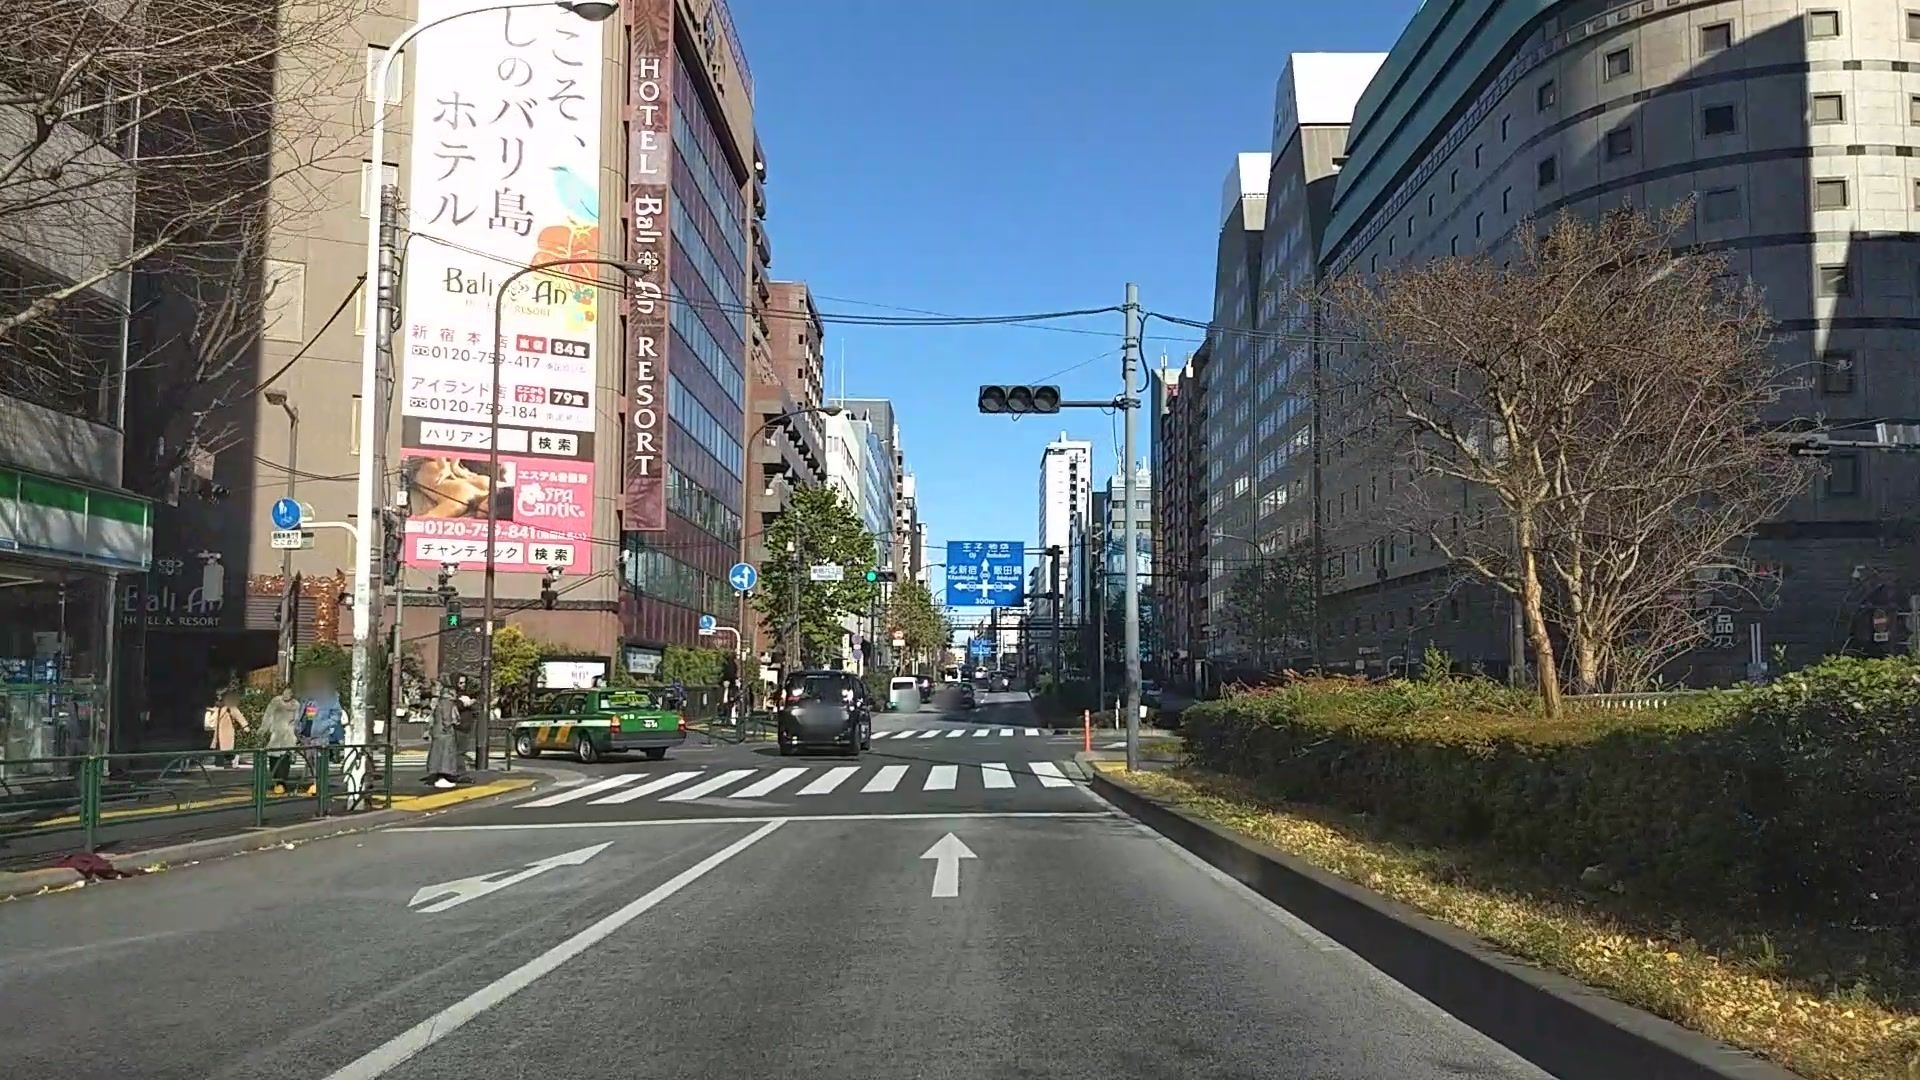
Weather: clear
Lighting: day
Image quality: good
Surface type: driving surface
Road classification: service
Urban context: urban centre
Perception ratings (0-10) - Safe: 5.66, Lively: 9.4, Beautiful: 8.05, Boring: 4.27, Depressing: 2.54, Wealthy: 6.94